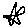
Label: star